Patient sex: M
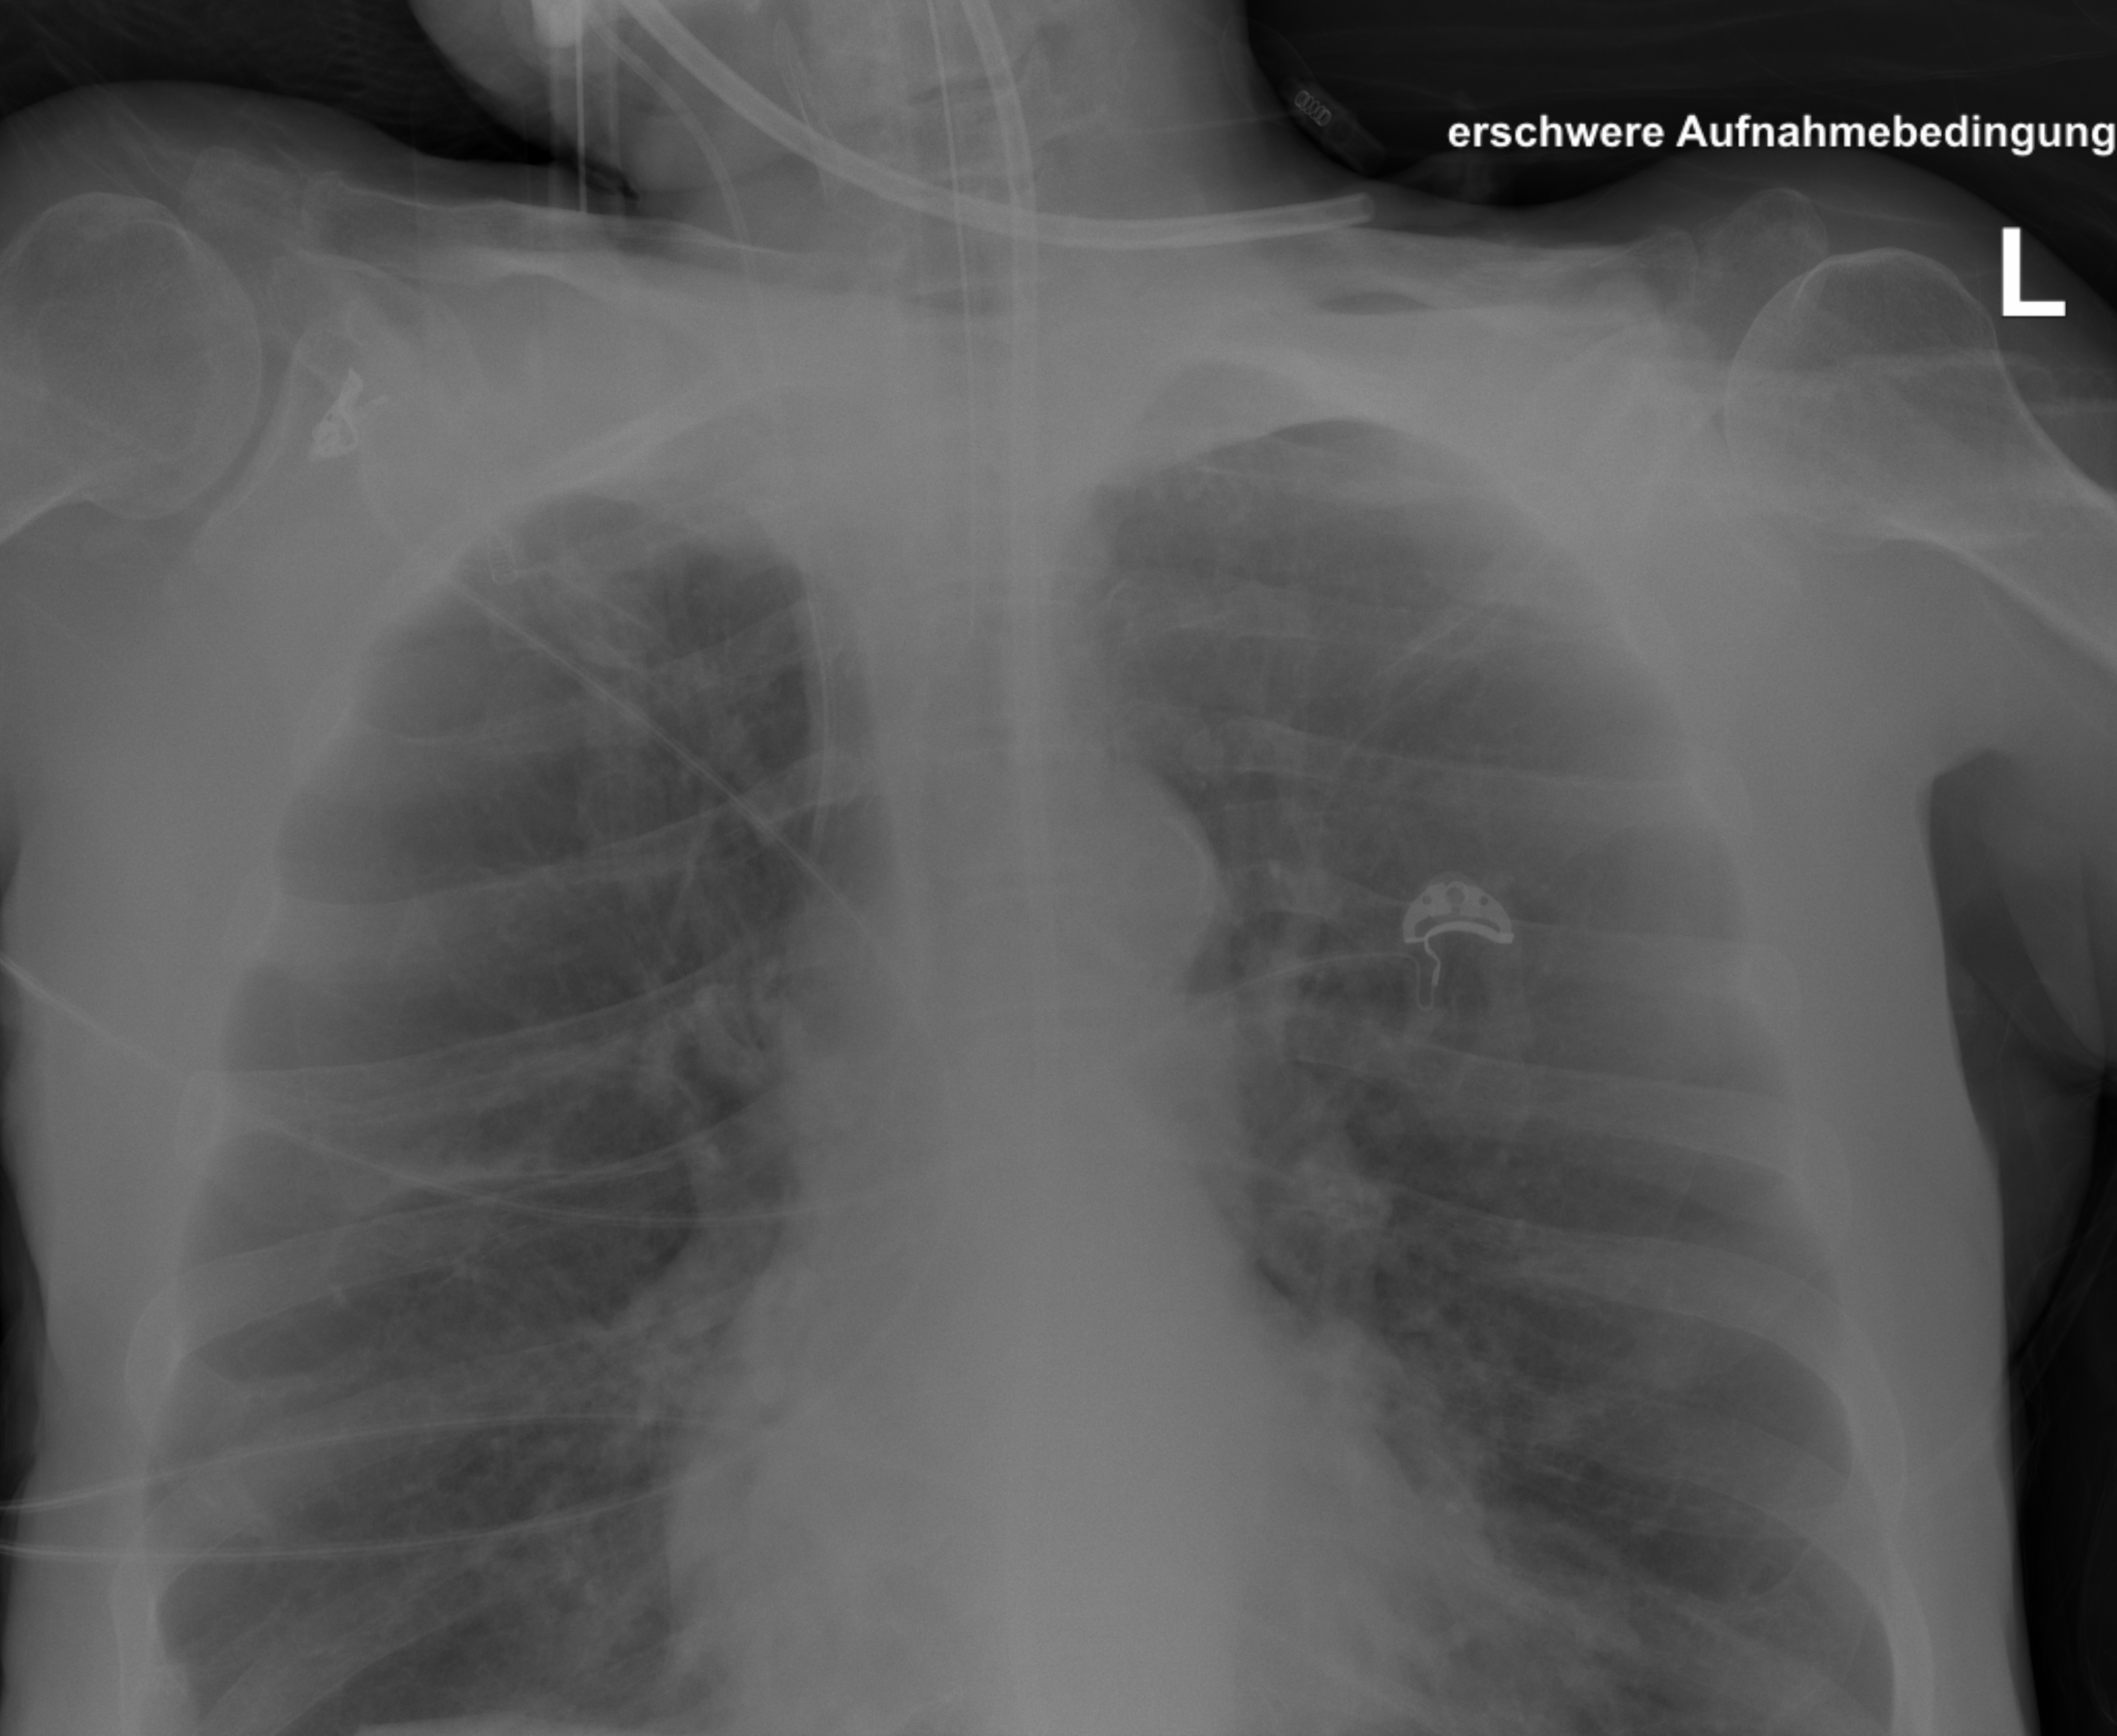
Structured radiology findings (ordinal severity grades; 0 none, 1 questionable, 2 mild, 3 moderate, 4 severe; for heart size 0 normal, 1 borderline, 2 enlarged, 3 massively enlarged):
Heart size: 0
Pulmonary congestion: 2
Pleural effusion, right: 0
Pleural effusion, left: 0
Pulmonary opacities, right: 2
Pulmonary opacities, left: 2
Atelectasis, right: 2
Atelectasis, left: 2